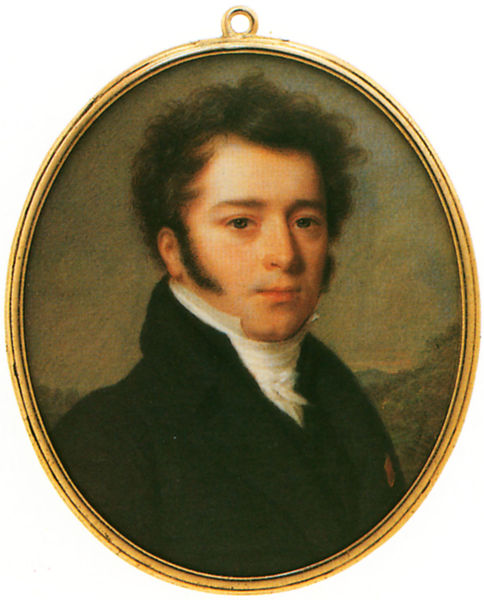
Titel: Portrait d´un homme de qualité/ Portrait eines Mannes von Rang
Künstler: Pierre Louis Bouvier
Institution: Collection Herdt Pictet-de-Rochemont, Paris
Dépot des Archives d`Etat du canton de Genève en 1987, Inventarnr. AD 6322
Schlagwörter: mann, weiß, landschaft, braun, frisur, haar, hintergrund, mund, nase, ohr, schwarz, malerei, anzug, bart, hemd, jacke, jung, augen, kragen, rahmen, bild, bildnis, portrait, porträt, öl, gold, haare, mantel, adel, england, kinn, locken, oval, moderne, farbe, romantik, frack, halstuch, jackett, revers, medaillon, portait, bürger, leinwand, stehkragen, kotletten, halbprofil, anhänger, amulett, adelig, porträ, goldrand, protrait, medaillion, öse, kotteletten, 19. jahrhundert, coteletten